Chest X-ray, PA view. Patient: 53 years old, sex F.
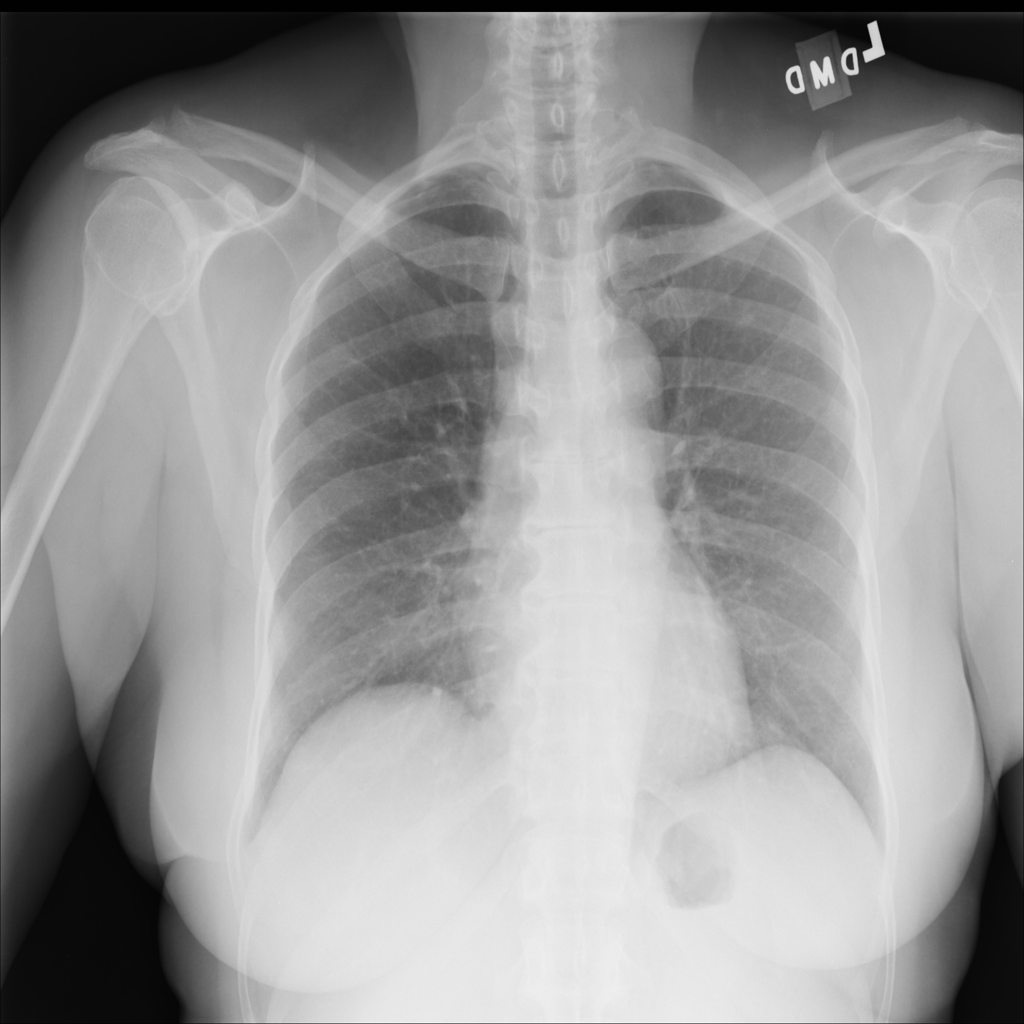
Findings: No Finding